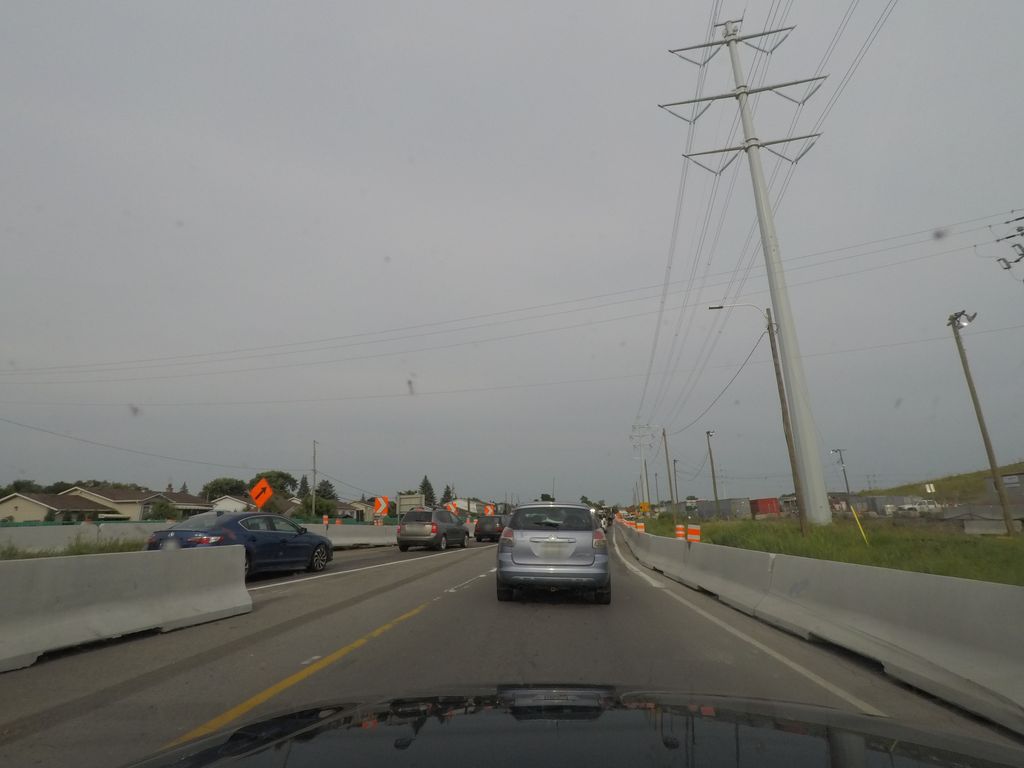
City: montreal